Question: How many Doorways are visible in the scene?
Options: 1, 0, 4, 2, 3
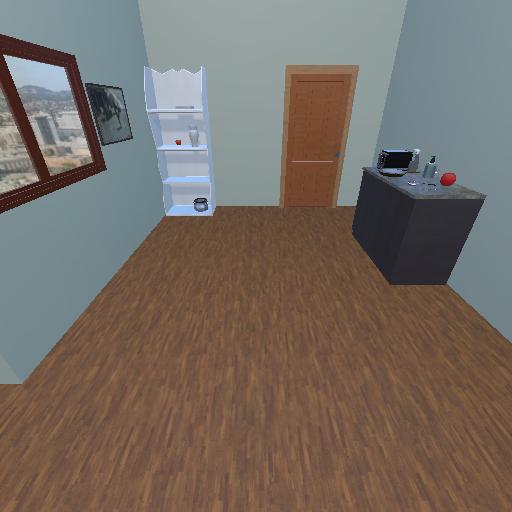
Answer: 1